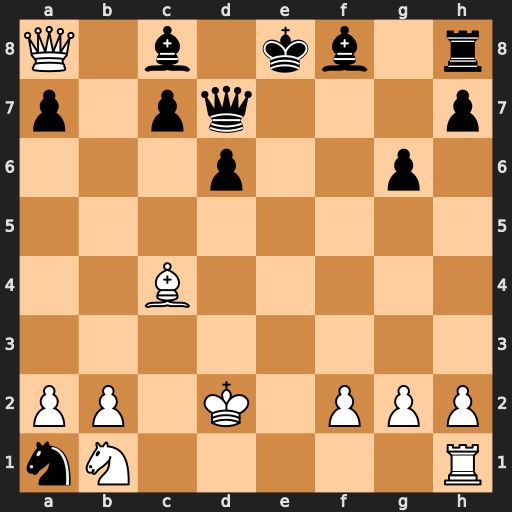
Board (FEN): Q1b1kb1r/p1pq3p/3p2p1/8/2B5/8/PP1K1PPP/nN5R
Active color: w
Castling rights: k
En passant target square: -
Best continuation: Re1+ Kd8 Be6